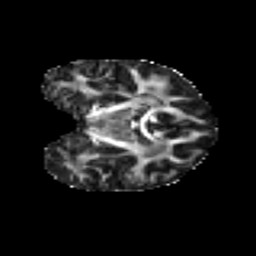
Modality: FA
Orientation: coronal
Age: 35
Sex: female
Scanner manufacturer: ge
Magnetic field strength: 3 T
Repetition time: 7.8 s
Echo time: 0.0607 s